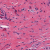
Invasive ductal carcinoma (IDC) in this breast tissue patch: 0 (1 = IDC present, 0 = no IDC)